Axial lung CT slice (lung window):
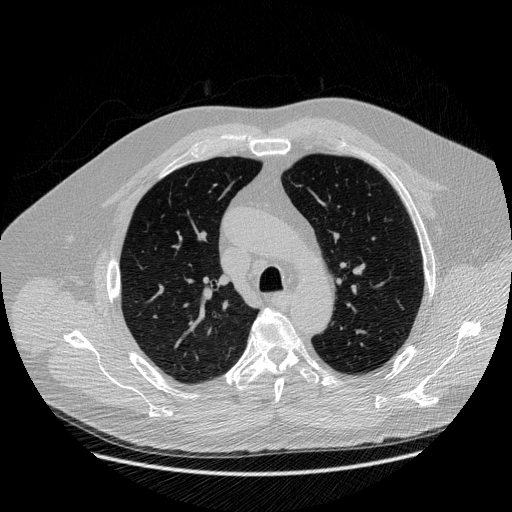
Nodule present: no